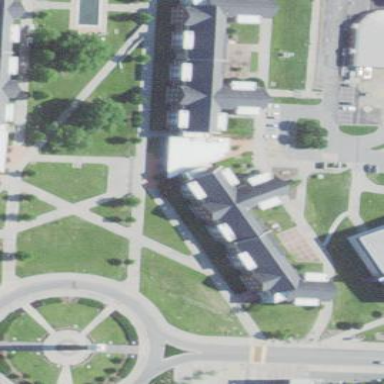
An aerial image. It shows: View of university building.